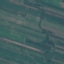
Land use / land cover: AnnualCrop